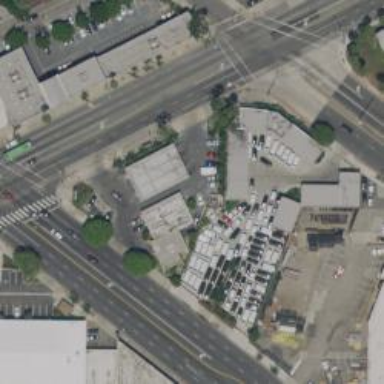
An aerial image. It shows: Convenience shop.